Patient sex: F
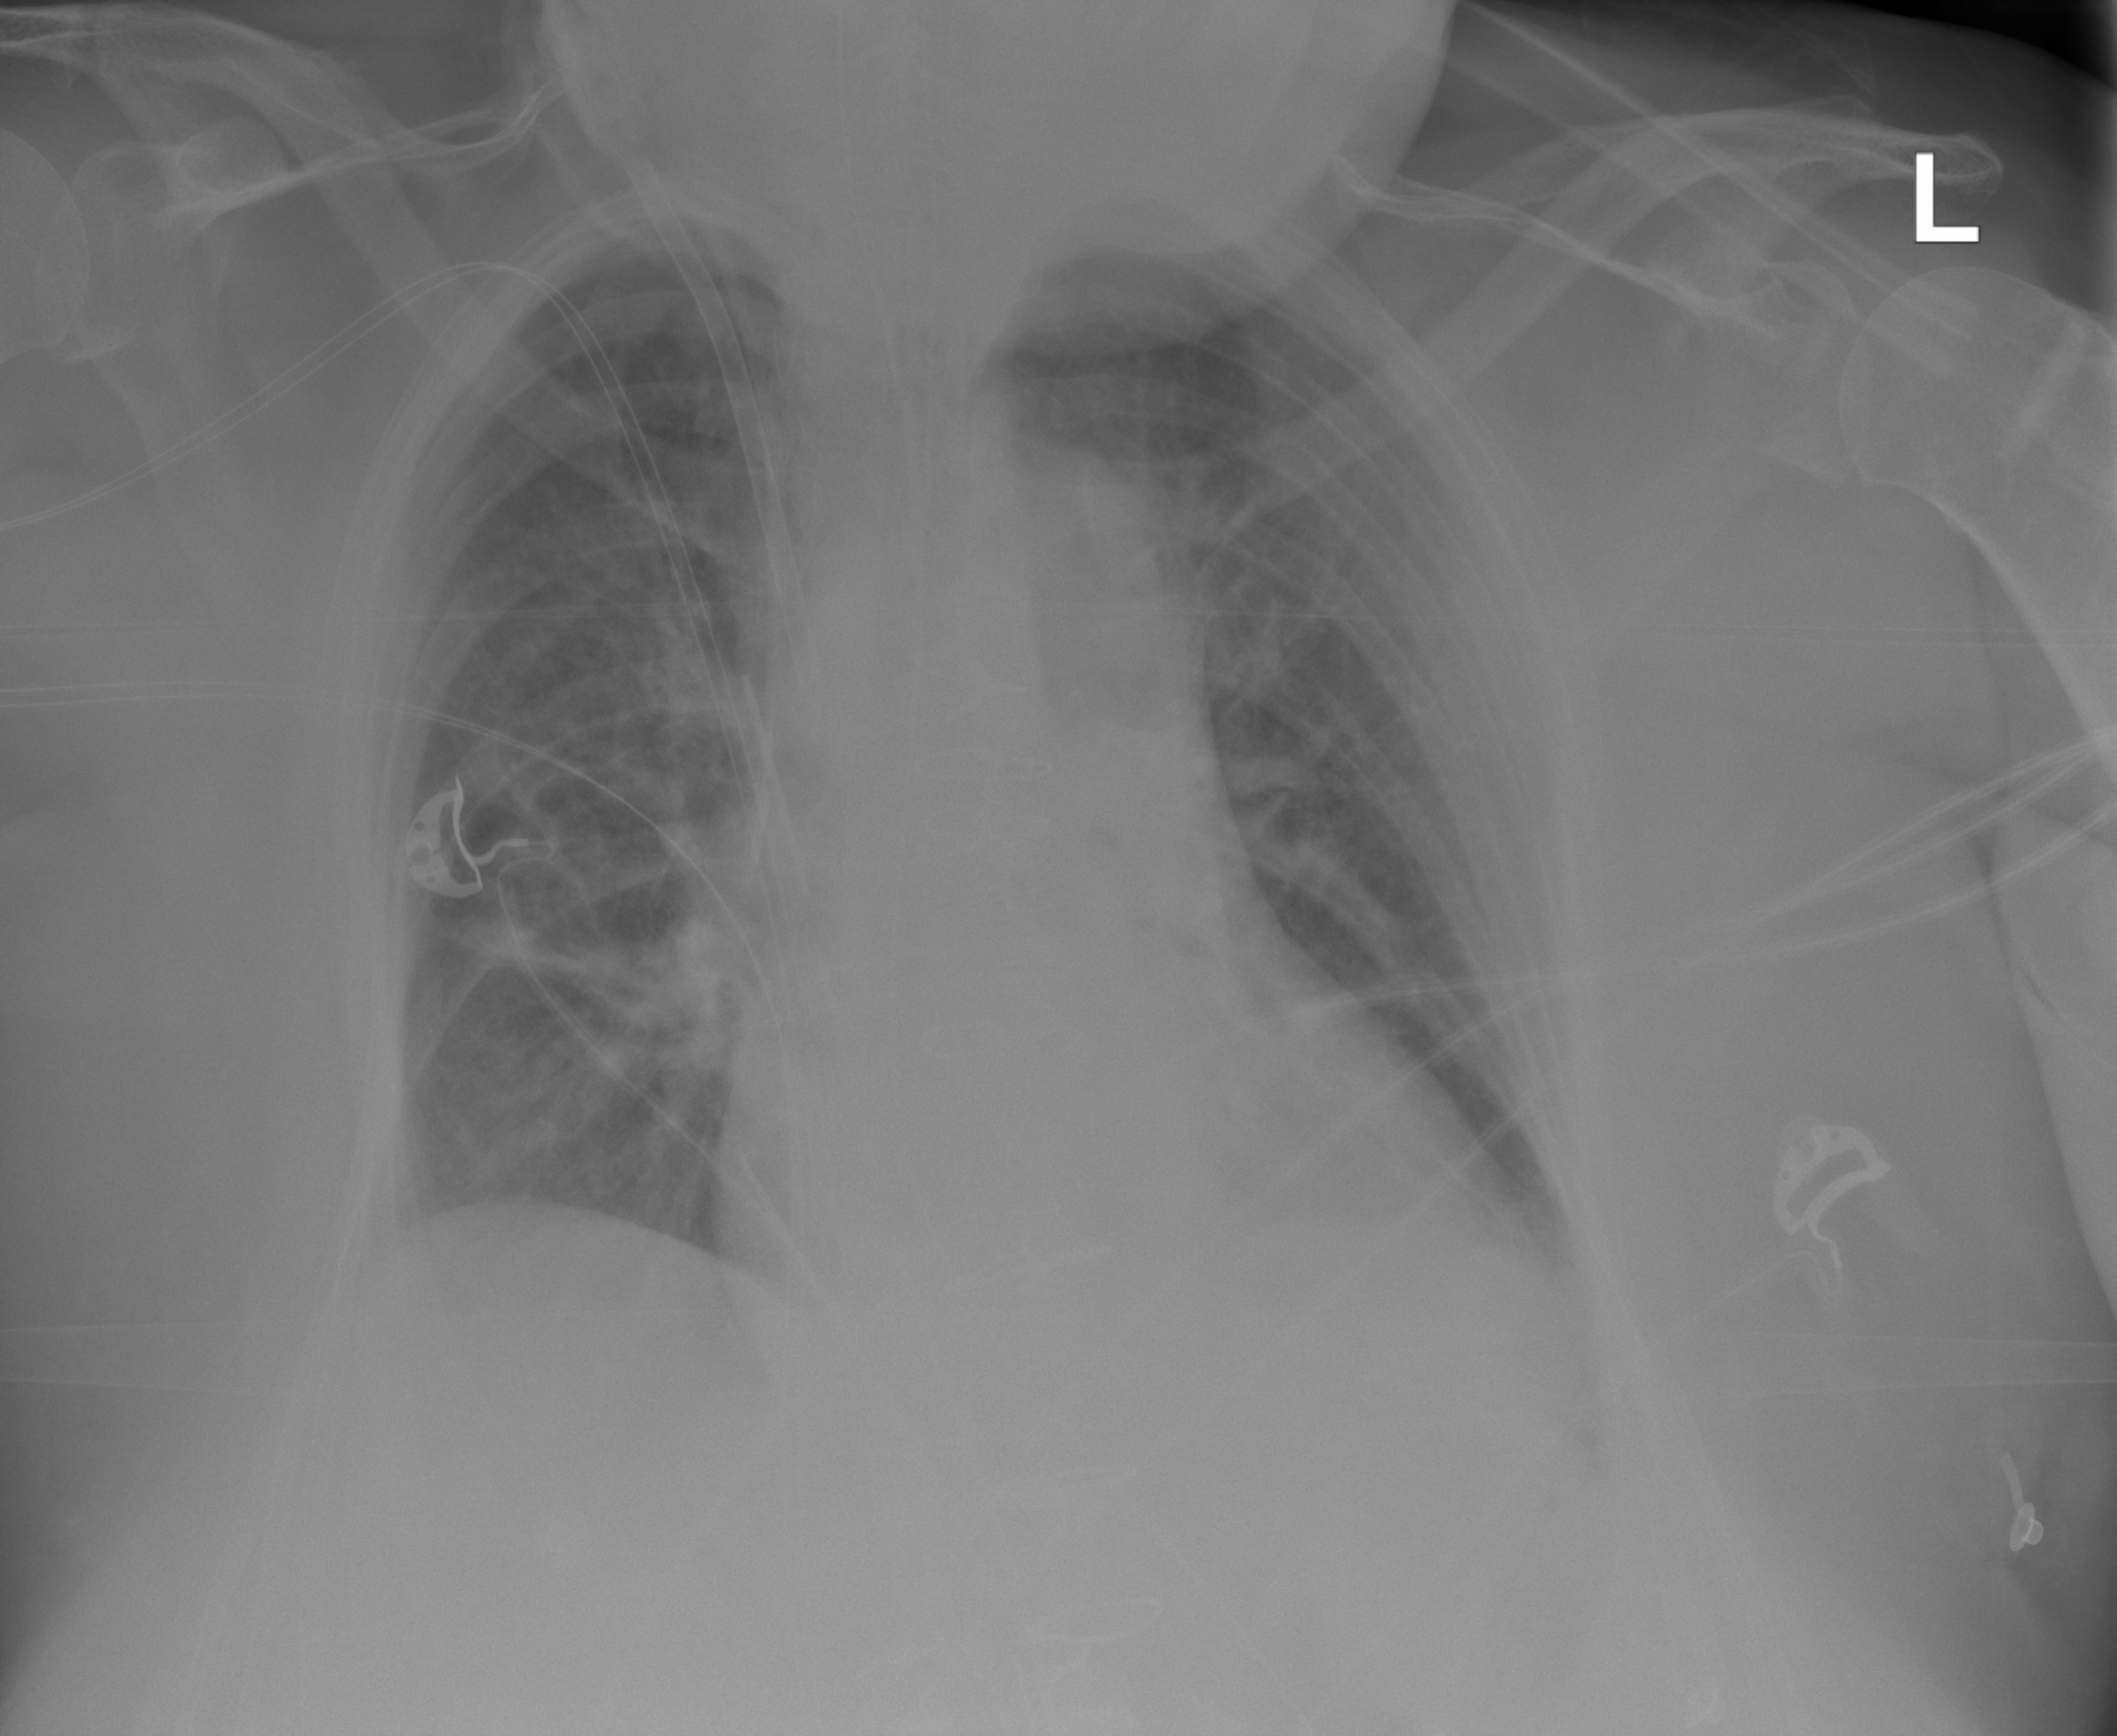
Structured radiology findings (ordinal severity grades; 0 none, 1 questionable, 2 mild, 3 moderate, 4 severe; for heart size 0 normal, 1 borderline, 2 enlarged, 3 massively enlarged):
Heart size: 2
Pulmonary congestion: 2
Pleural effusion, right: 0
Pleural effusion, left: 2
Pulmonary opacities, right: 1
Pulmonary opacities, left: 1
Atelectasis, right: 2
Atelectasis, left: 2